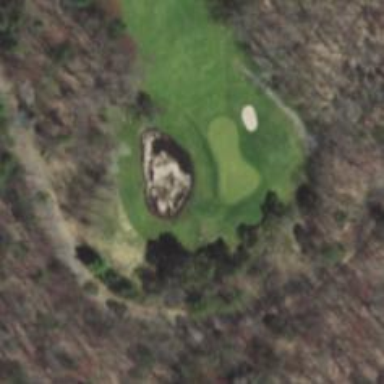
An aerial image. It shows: View of golf hole.